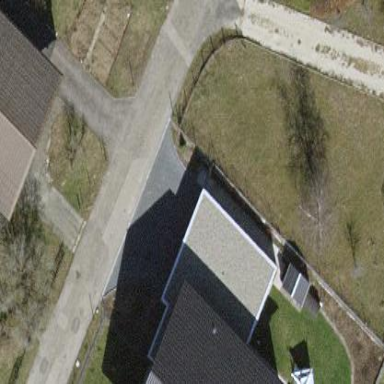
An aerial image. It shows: Flat-roofed garage.